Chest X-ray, AP view. Patient: 33 years old, sex M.
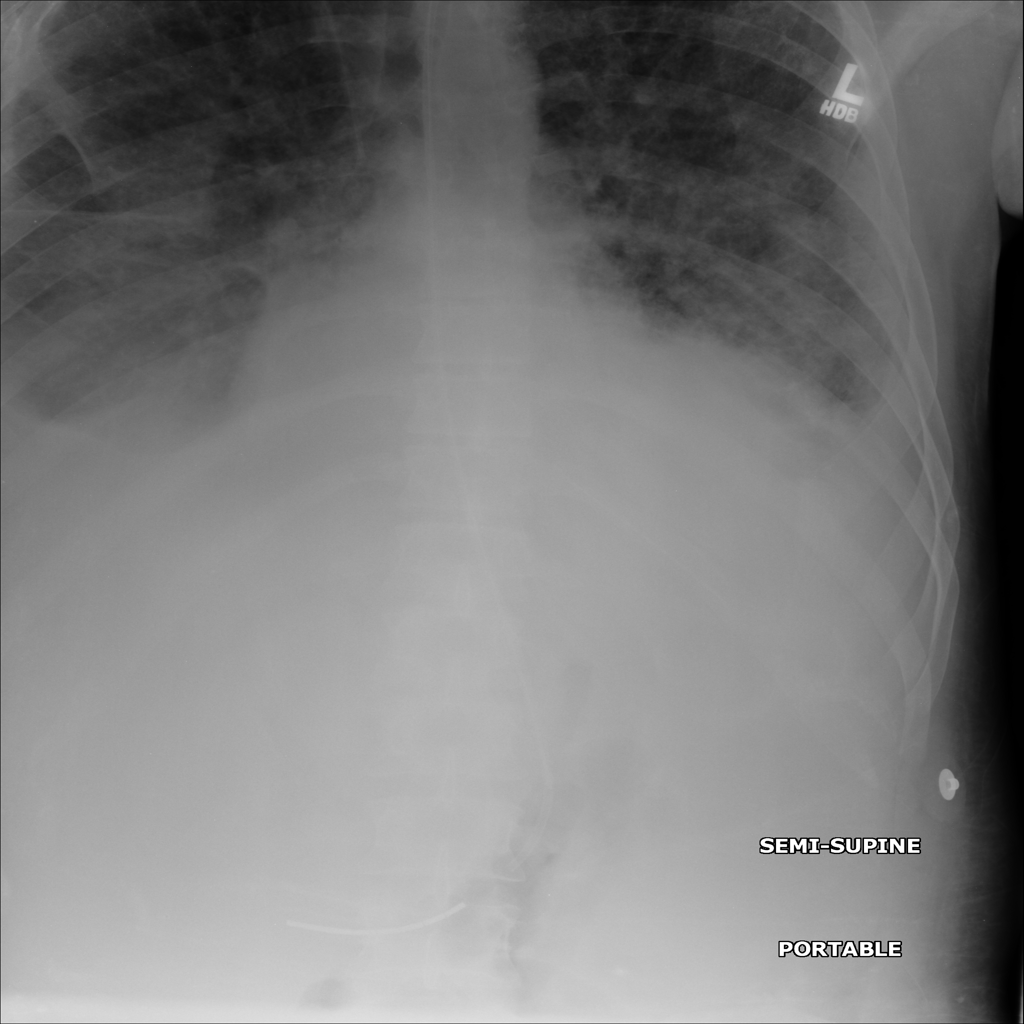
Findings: Infiltration